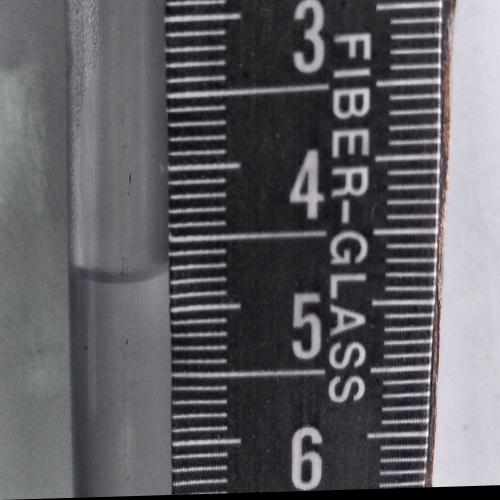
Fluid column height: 4.7 cm